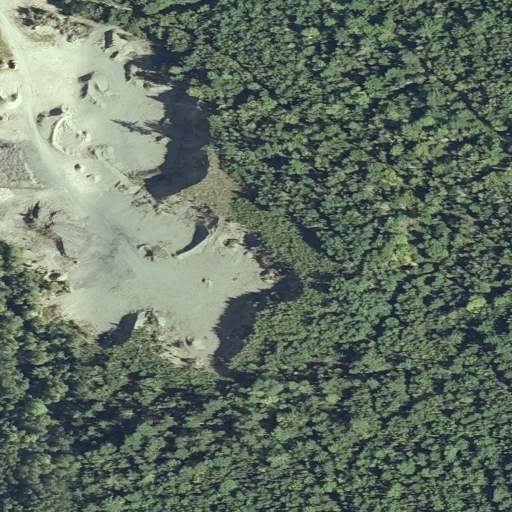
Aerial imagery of mountain in Maine named Andy Mountain containing mixed forest, barren land, deciduous forest, grassland, evergreen forest, low intensity development, and medium intensity development